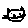
Label: cat